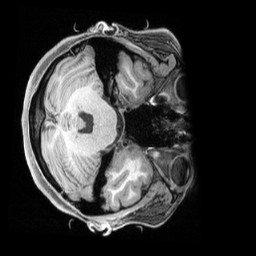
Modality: T1w
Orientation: axial
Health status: healthy
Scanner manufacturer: siemens
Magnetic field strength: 3 T
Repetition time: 2.4 s
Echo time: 0.00201 s